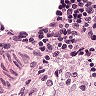
Metastatic tissue present: no